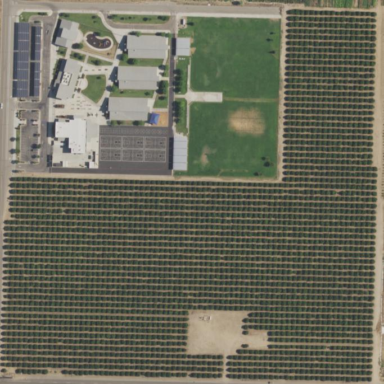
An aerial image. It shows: Orange orchard with beautiful orange trees.